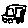
Label: car